Current action and preconditions to check: trajectory_clear

Your task: For each precondition in the list above, predict whether it will hold at this action.

Consider the current scene as observed from the mobile robot's camera, and analyze the predicted future states of all dynamic agents (e.g., people, animals, vehicles, or any moving entities) within the NEXT SECOND.

IMPORTANT: Only answer "very likely" if you are absolutely certain—based on strong, clear evidence—that a dynamic agent will violate the precondition in the predicted future state. Do NOT answer "very likely" for unlikely, ambiguous, or low-probability risks.

Ask yourself for each precondition: Is there a high probability, with clear and convincing evidence, that the predicted future states of any dynamic agent will interfere with the predicted future state of the currently executing action within the NEXT SECOND, causing that precondition to fail?

Assess the risk level based on these predictions. Use "likely" or "very likely" if motions create a clear risk of interference.

Use "neutral" or "improbable" if agents are nearby but their predicted paths are clearly diverging or non-conflicting.

Failure Risk Categories: "very improbable", "improbable", "neutral", "likely", "very likely"

Answer Format: Output ONLY the probability_of_failure value from these categories: "very improbable", "improbable", "neutral", "likely", "very likely"

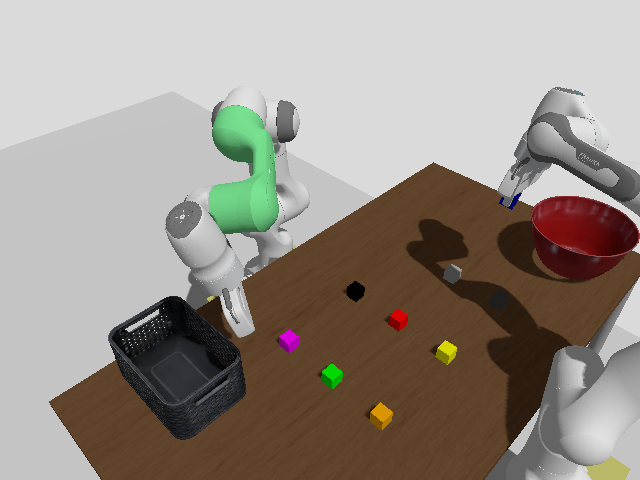

Answer: very improbable